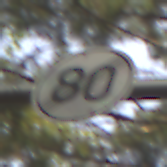
Verkehrszeichen: EndeGeschwindigkeit80
Umgebung: Outdoor, RoadRail
Tageszeit: MorningAfternoon
Wetter: Clear
Licht: Natural
Jahreszeit: NotSpecified
Kontrast: LowContrast